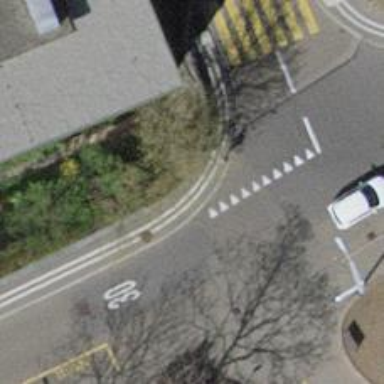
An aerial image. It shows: Asphalt sidewalk.